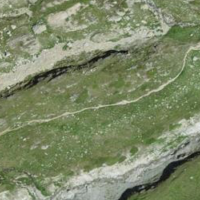
EUNIS habitat code: 31
Species observed at this site:
Arnica montana